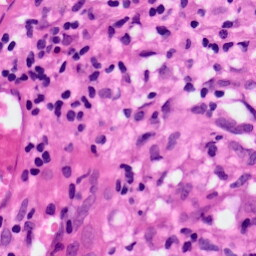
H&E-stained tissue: Lung